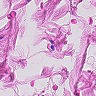
Metastatic tissue present: no